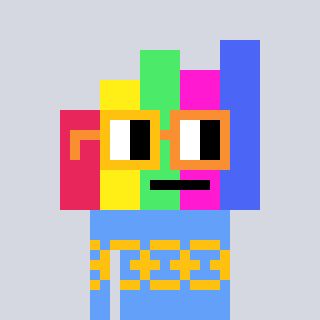
a pixel art character with square yellow and orange glasses, a bar chart-shaped head and a blue-colored body on a cool background